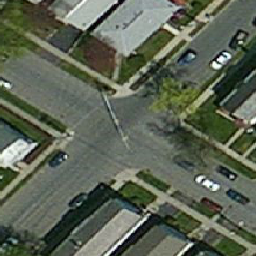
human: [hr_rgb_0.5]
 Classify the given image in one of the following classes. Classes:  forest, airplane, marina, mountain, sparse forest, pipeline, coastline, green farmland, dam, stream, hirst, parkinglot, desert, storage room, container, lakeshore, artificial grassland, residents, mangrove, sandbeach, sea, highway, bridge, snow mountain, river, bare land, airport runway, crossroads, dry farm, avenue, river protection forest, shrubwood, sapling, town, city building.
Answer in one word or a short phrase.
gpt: crossroads